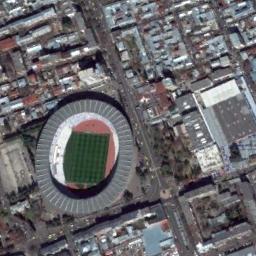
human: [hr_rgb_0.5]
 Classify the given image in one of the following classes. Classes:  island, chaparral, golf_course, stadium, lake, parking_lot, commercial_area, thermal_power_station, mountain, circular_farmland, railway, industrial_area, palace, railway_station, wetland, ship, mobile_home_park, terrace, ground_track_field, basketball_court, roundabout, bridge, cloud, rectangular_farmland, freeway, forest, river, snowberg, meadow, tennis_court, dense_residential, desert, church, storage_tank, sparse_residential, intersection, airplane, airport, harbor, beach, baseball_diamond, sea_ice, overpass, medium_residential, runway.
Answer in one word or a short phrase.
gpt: stadium